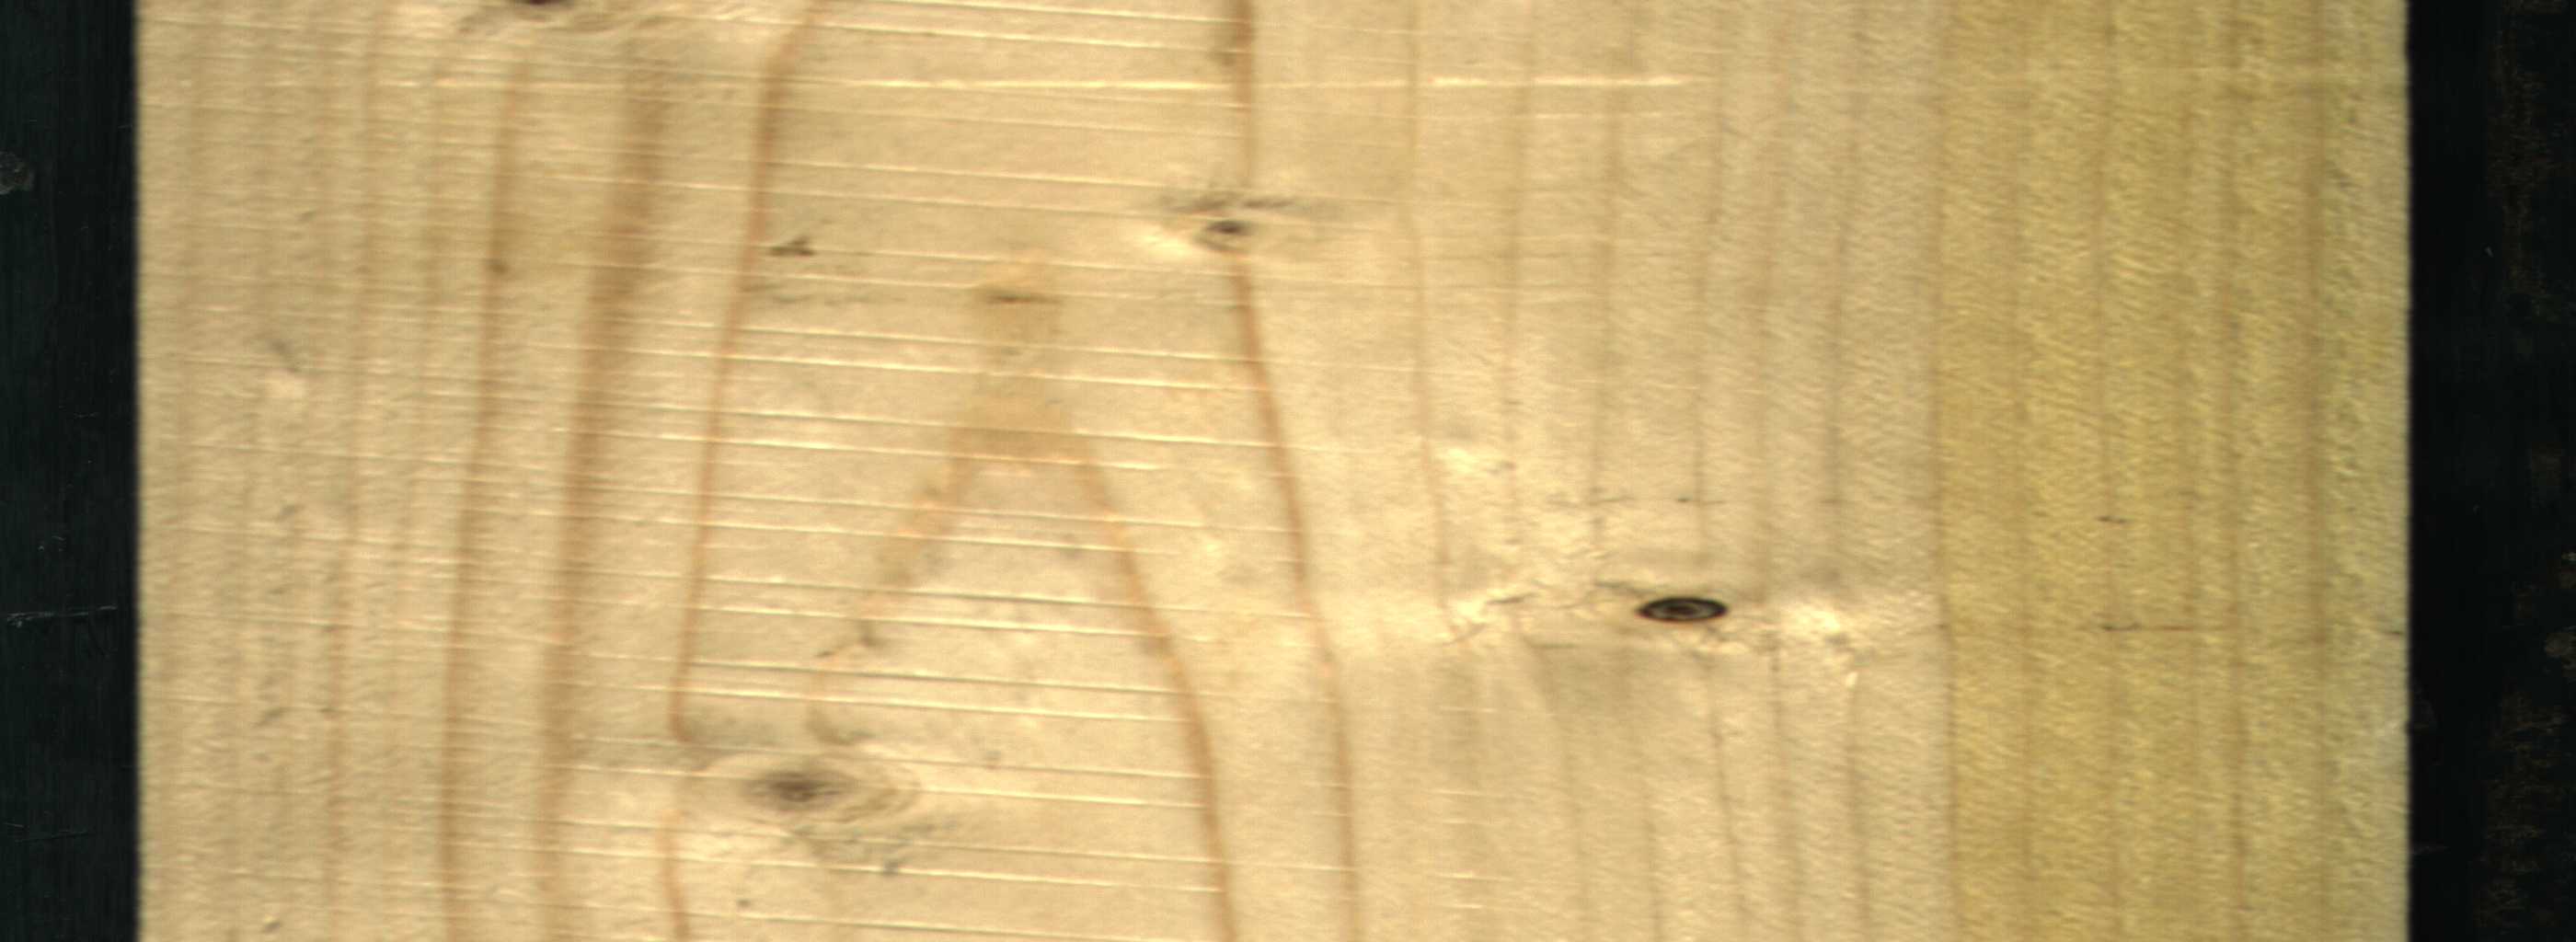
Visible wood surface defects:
Dead_Knot
Live_Knot
Live_Knot